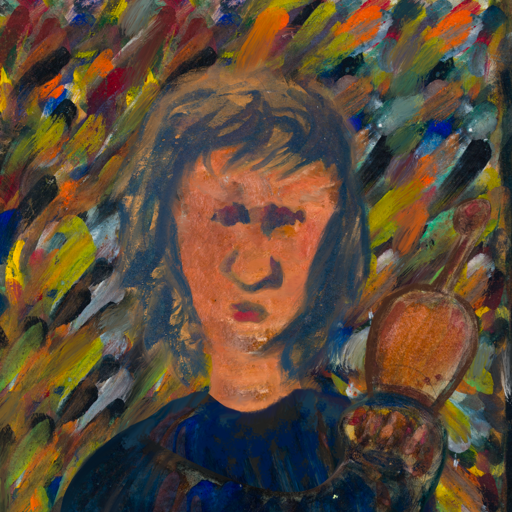
Background: An_Impression, Head And Neck Front: Boggyland, Face Front: In_The_Sun, Bust: Pipe, Hair Front: InTheSun, Head Accessory: Blank, Second Necklace: Blank, Necklace: Blank, Baby: Blank